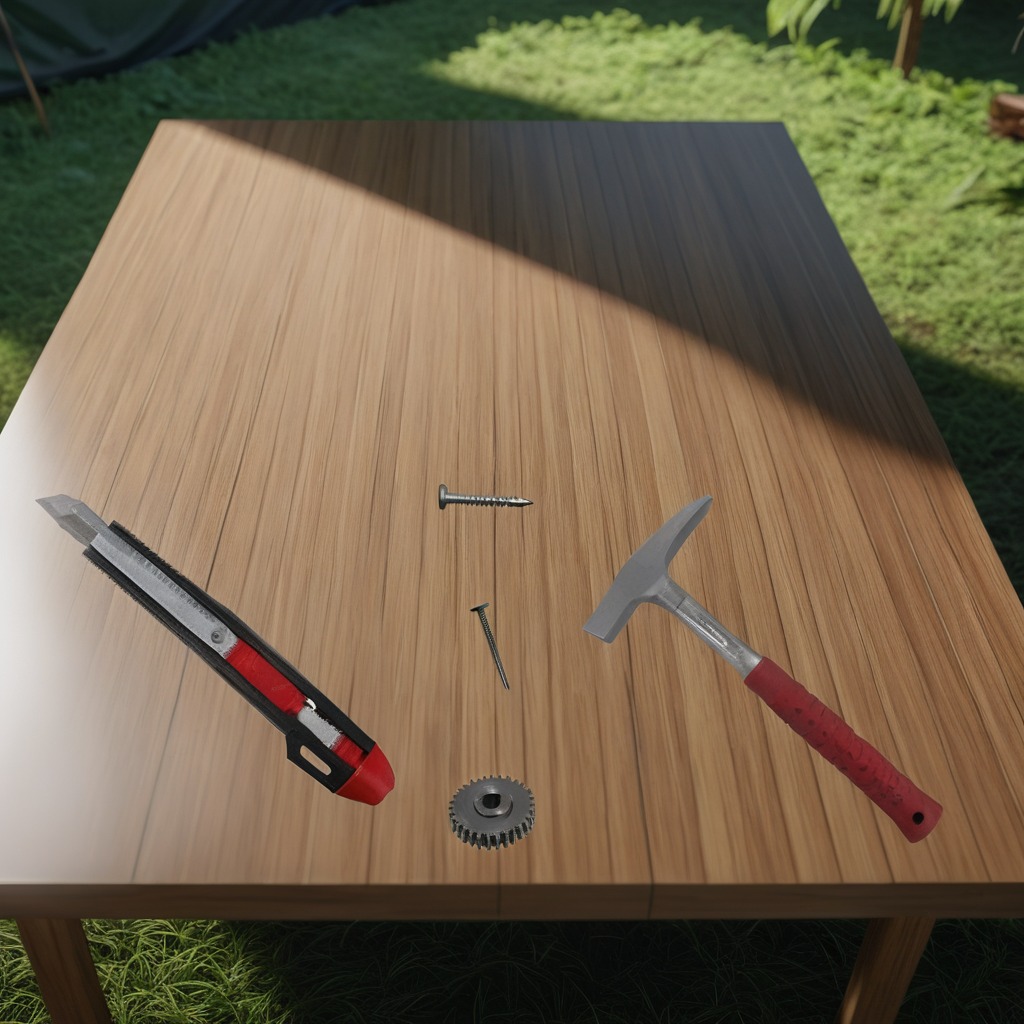
A steel gear with teeth, a utility knife, a metal machine screw, an iron nail, and a hammer are lying on a wooden table inside a jungle field workshop tent.